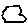
Label: cloud